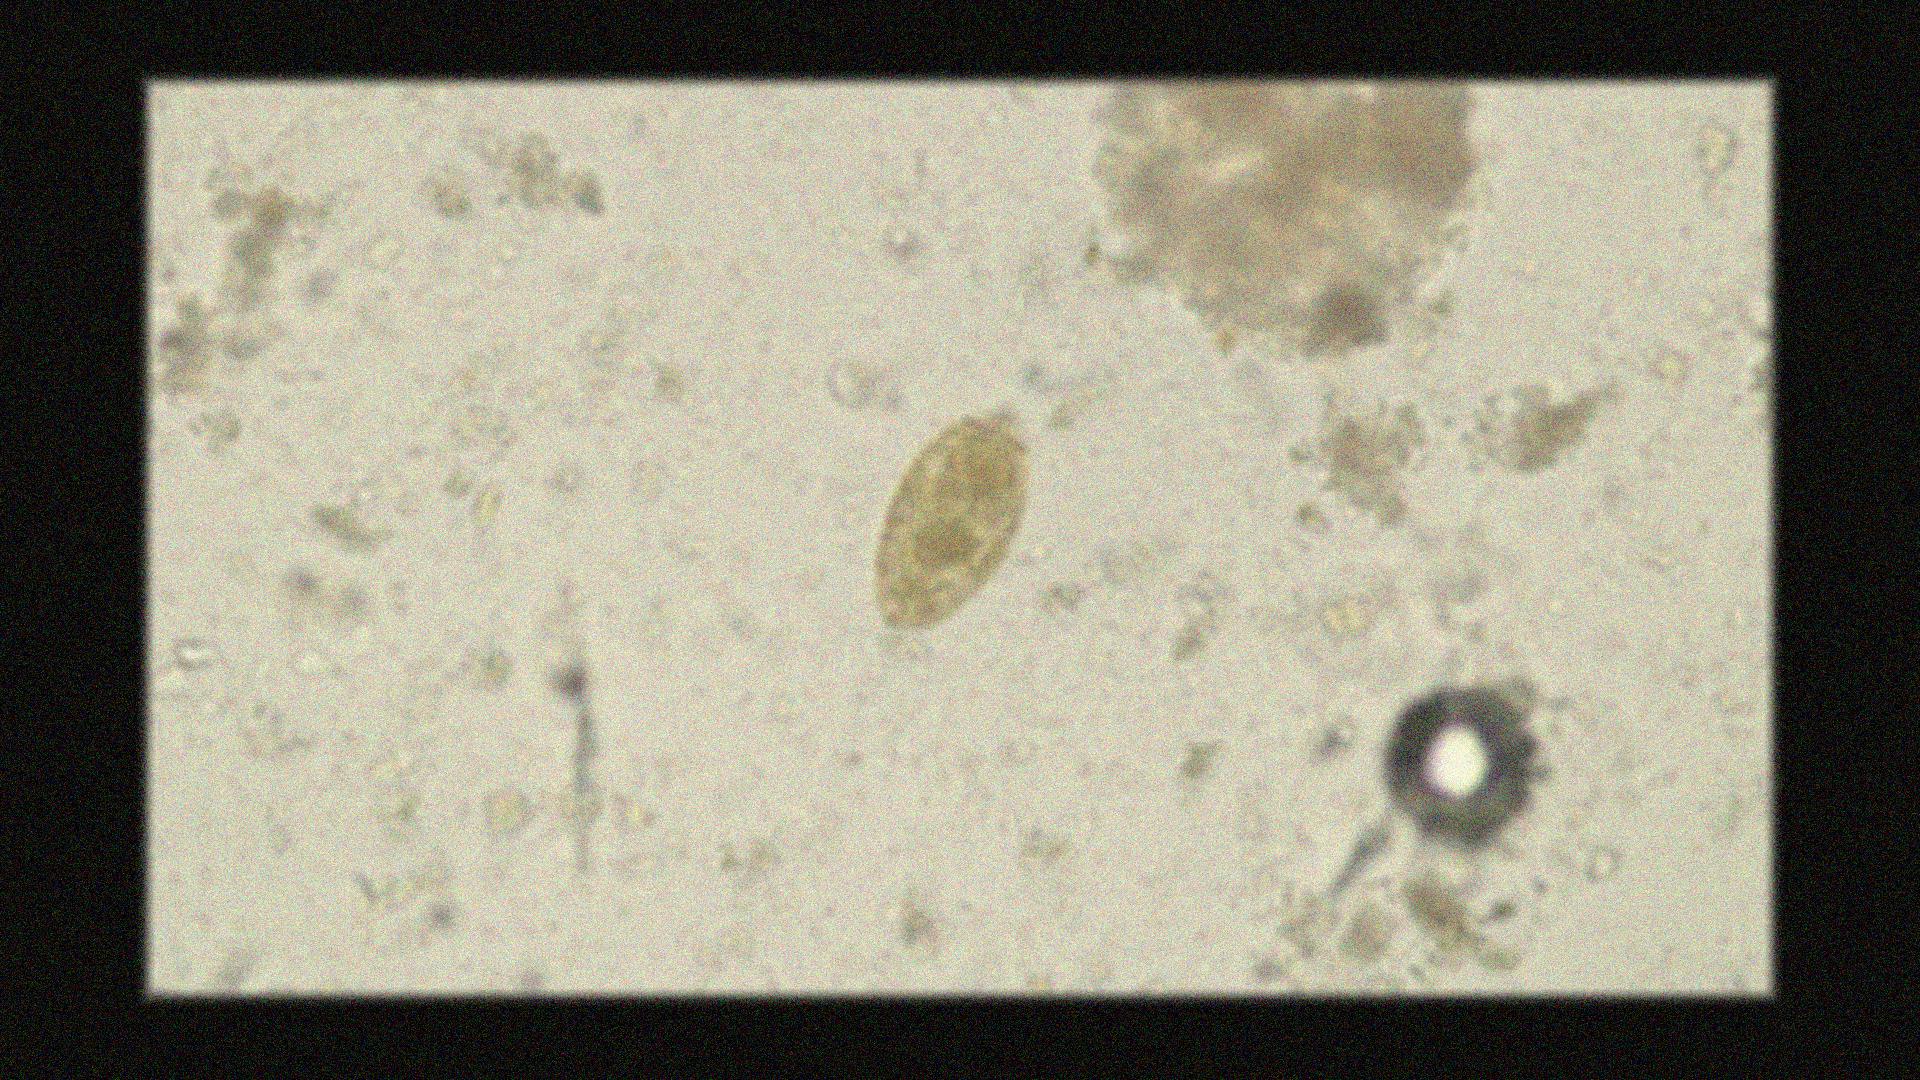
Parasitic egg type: Paragonimus spp